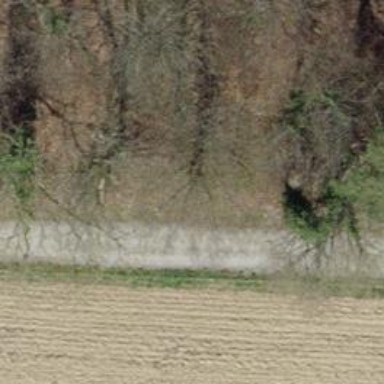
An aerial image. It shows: Pebblestone track with grade2 quality.